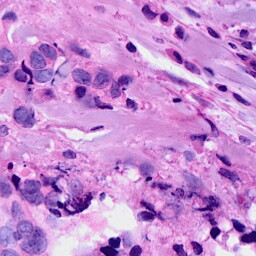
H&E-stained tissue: Breast